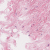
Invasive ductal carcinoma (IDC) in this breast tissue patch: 0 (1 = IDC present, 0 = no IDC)